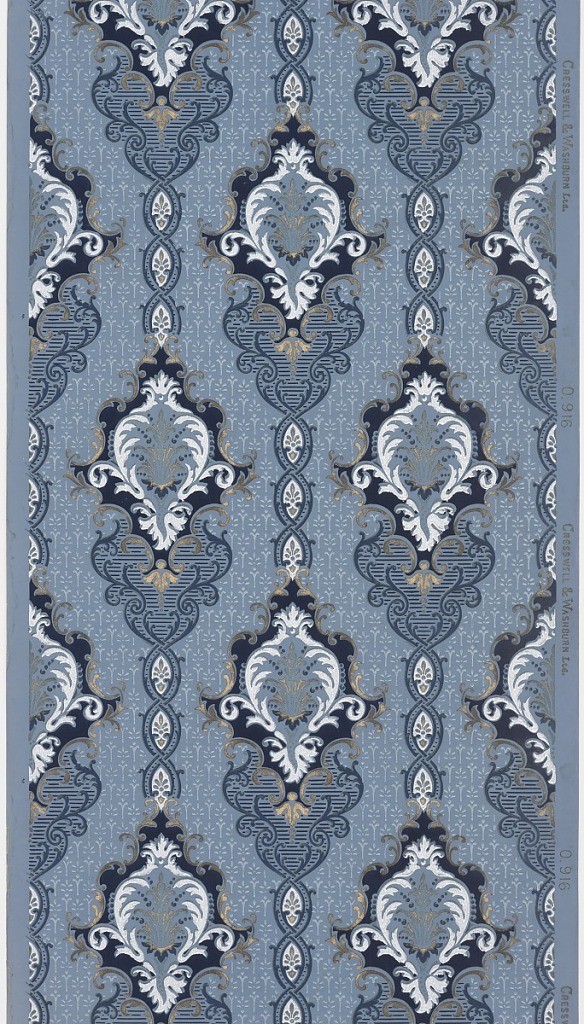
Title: Sidewall
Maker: Cresswell & Washburn Ltd, Philadelphia, Pennsylvania, 1880 - 1900
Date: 1905–1915
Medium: Machine-printed paper, liquid mica
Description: Medallion stripe design. Printed in shades of blue, white and metallic gold on blue background.